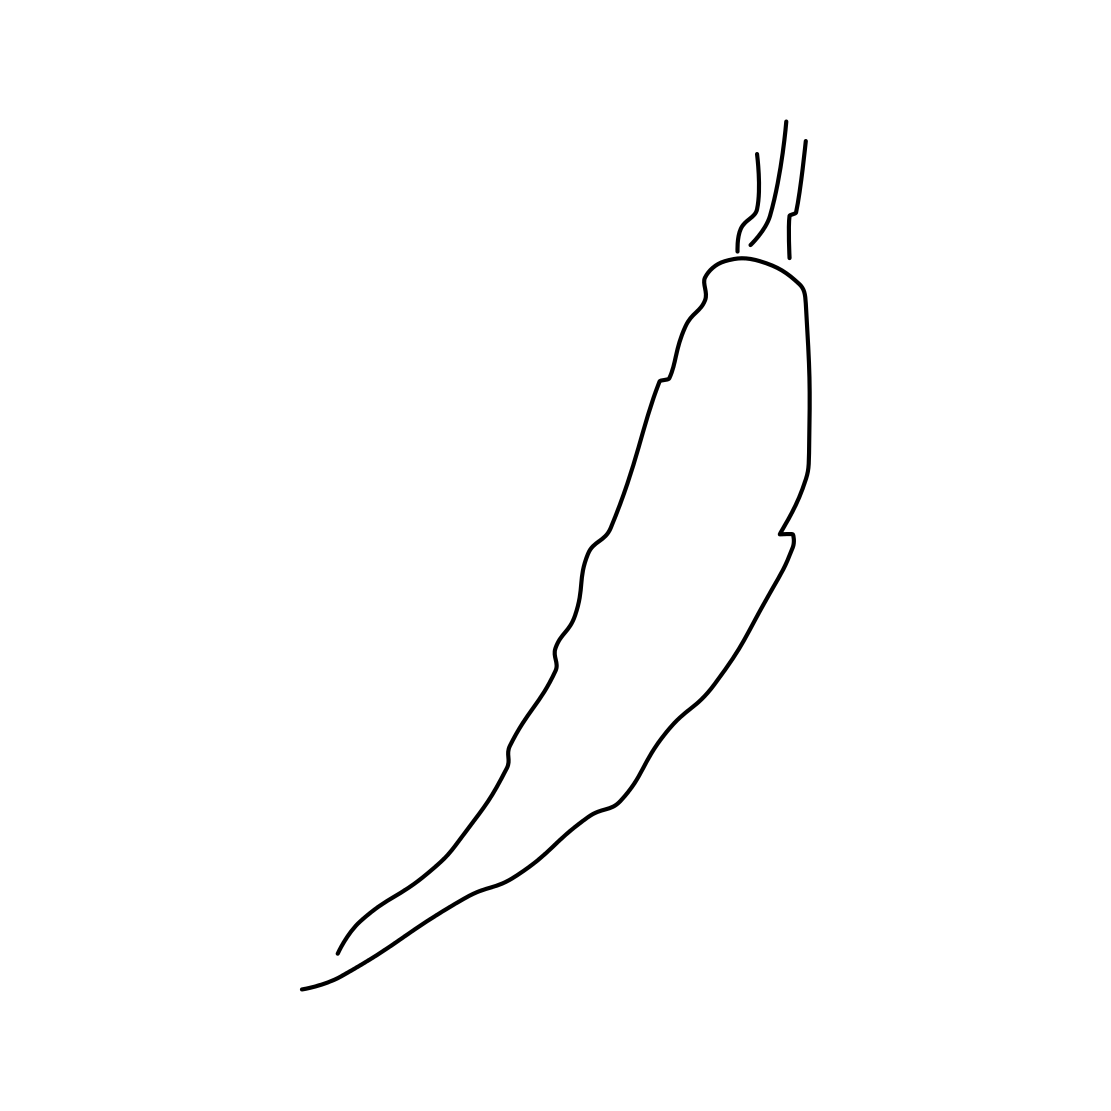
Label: carrot